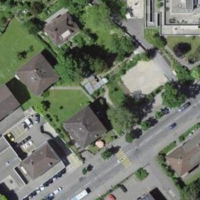
EUNIS habitat code: 54
Species observed at this site:
Euonymus europaeus